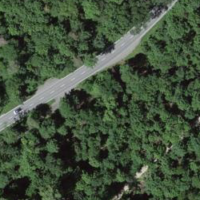
EUNIS habitat code: 57
Species observed at this site:
Vicia sepium
Veronica chamaedrys
Lamium galeobdolon
Corylus avellana
Saponaria ocymoides
Lamium maculatum
Melittis melissophyllum